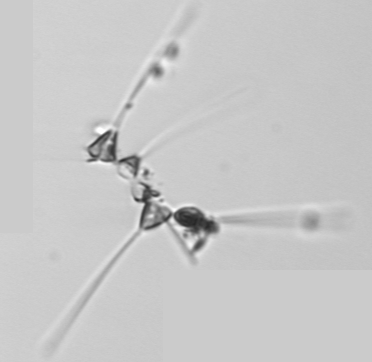
Label: Asterionellopsis_glacialis